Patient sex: M
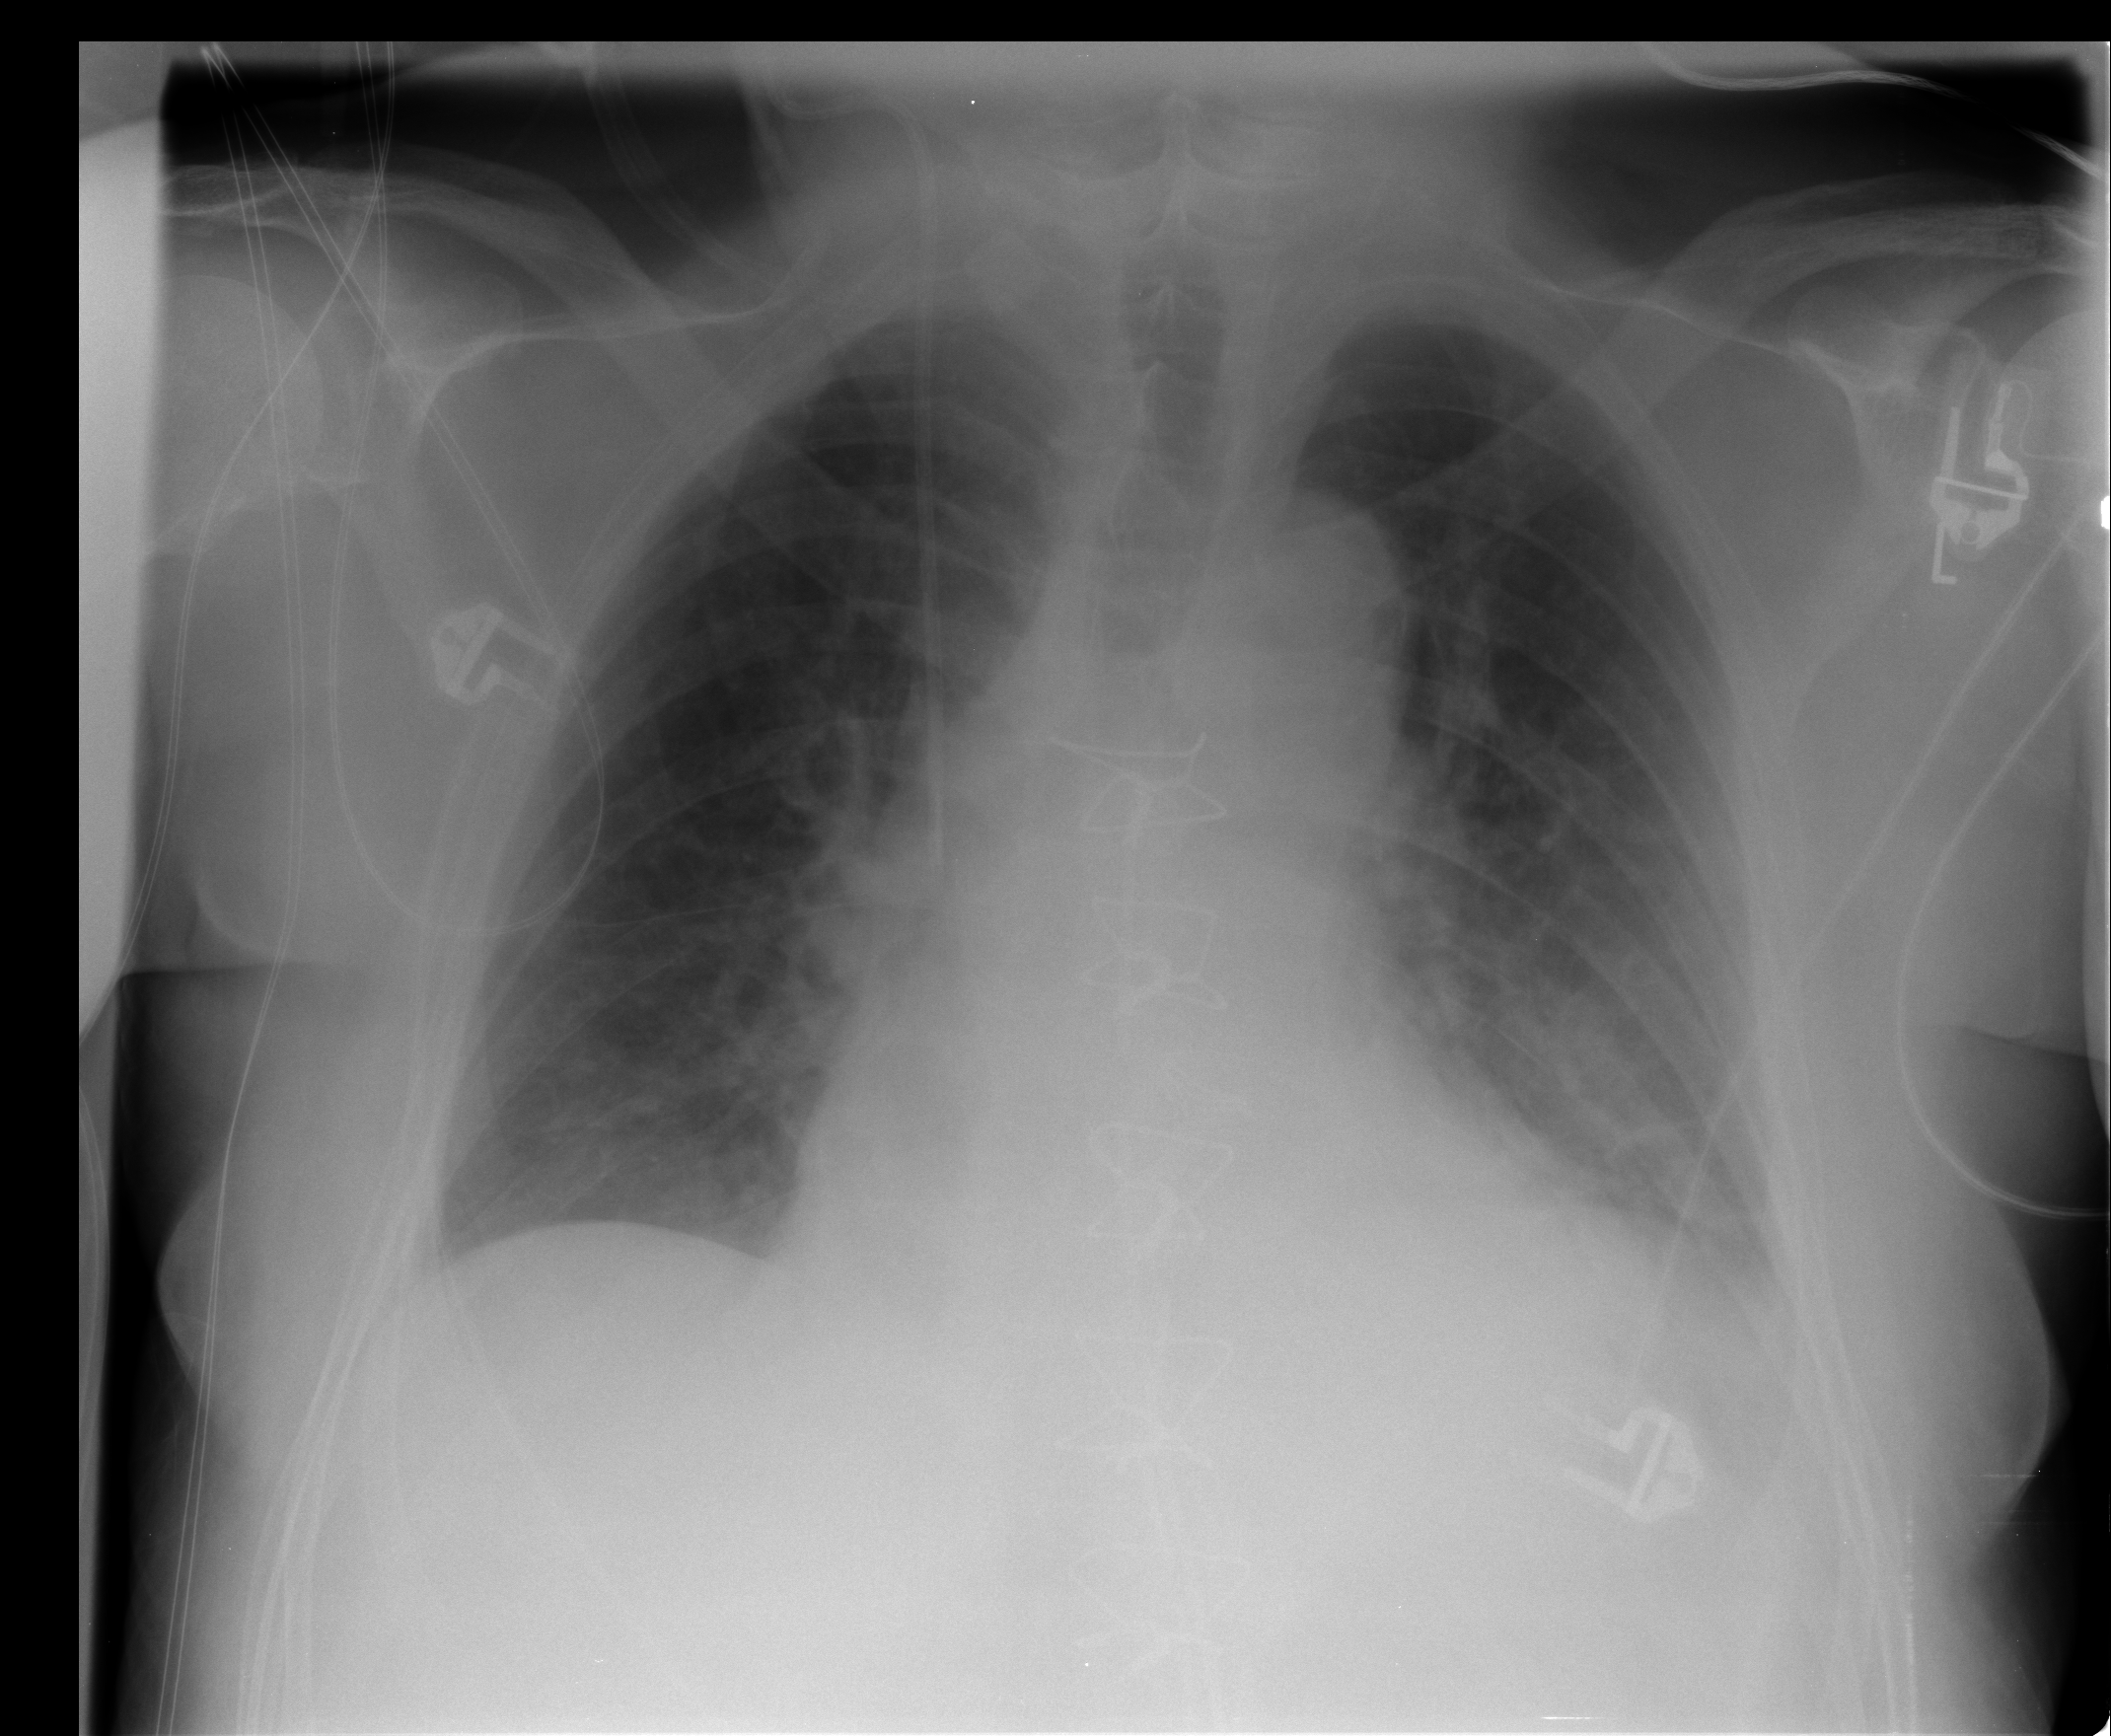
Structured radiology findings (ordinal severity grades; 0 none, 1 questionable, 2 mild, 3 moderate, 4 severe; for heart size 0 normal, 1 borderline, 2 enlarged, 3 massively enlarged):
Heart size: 0
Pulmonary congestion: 2
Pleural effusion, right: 0
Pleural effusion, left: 2
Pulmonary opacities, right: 0
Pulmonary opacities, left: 0
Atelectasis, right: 1
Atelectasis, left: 2